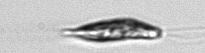
Label: Euglena